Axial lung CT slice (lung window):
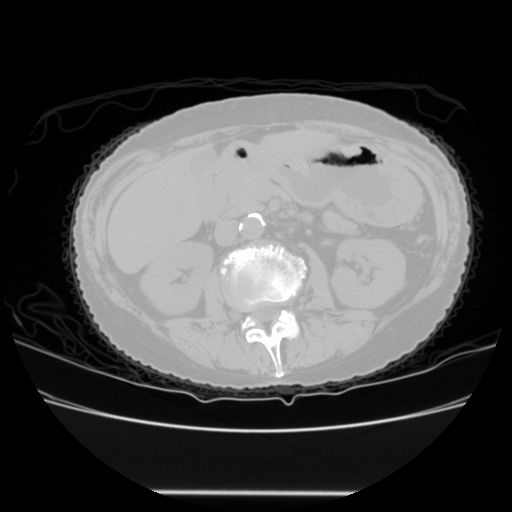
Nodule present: no